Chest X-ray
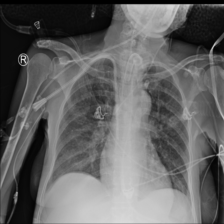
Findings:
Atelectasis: negative
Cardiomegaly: negative
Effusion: negative
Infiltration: negative
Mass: negative
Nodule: negative
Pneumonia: negative
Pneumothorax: negative
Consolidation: negative
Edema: negative
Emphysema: negative
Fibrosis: negative
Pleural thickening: negative
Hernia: negative